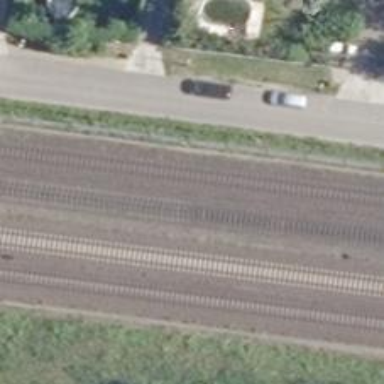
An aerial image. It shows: Railway signal.